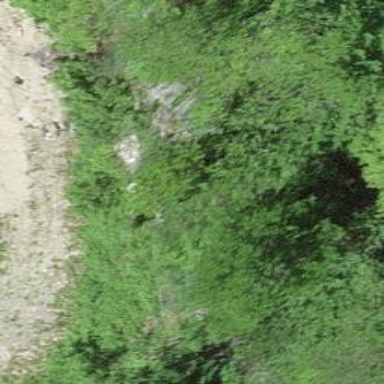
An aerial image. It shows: Cliff in nature.